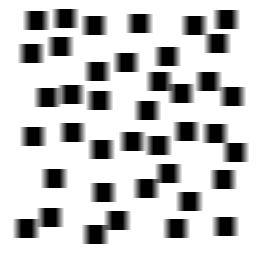
Squares: 40
Triangles: 0
Stars: 0
Total shapes: 40